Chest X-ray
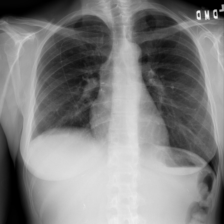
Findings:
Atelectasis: negative
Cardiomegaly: negative
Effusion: negative
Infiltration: negative
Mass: negative
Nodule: negative
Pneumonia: negative
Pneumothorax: negative
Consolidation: negative
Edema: negative
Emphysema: negative
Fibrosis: negative
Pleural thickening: negative
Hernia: negative